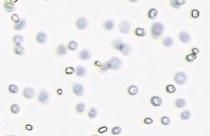
Label: Phaeocystis